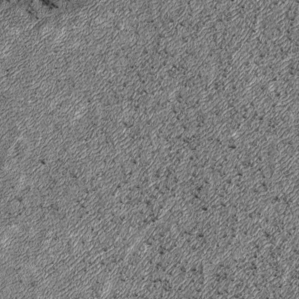
Label: frost